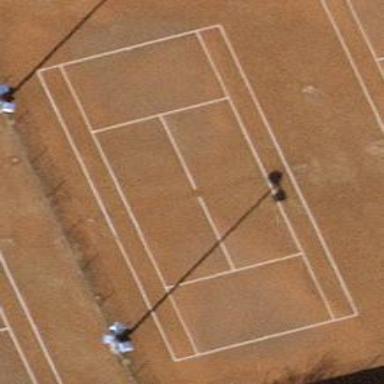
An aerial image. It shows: Tennis pitch with clay surface for leisure sports.